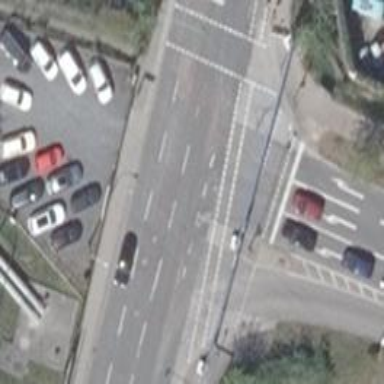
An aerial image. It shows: Road crossing with toucan crossing island.